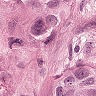
Metastatic tissue present: yes